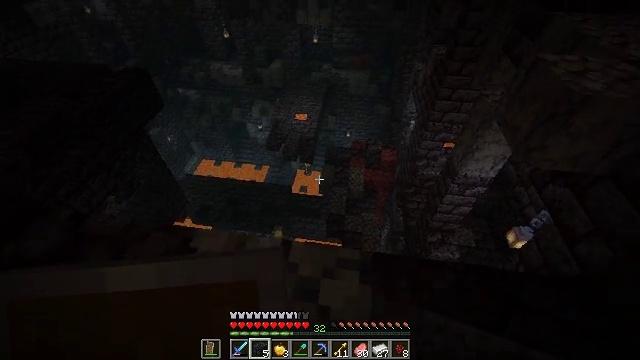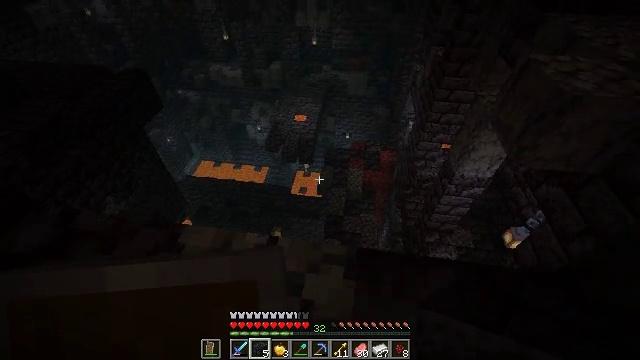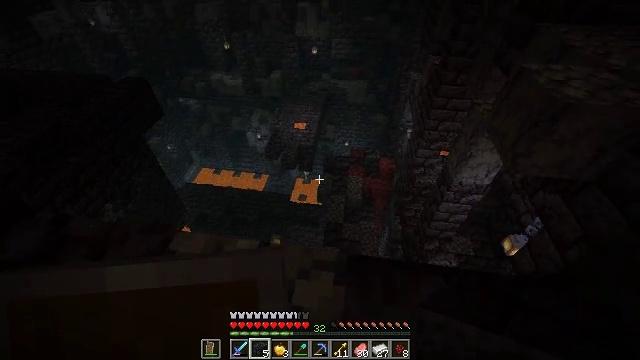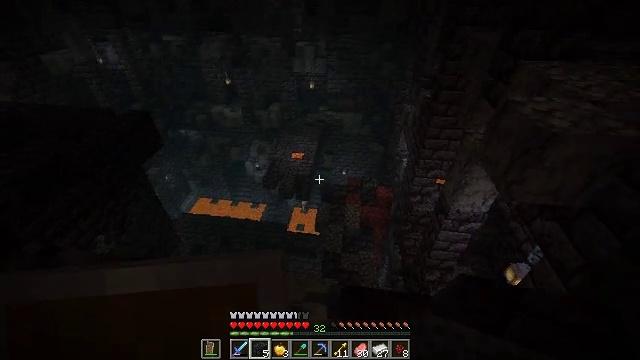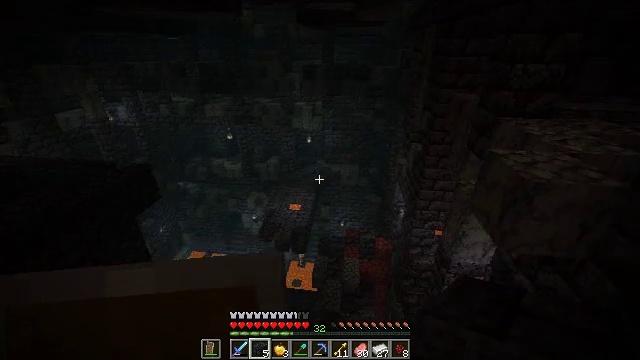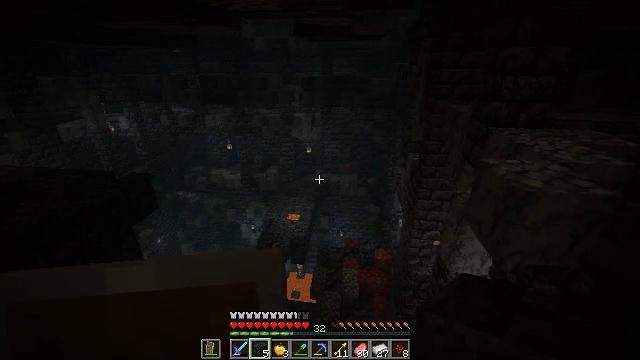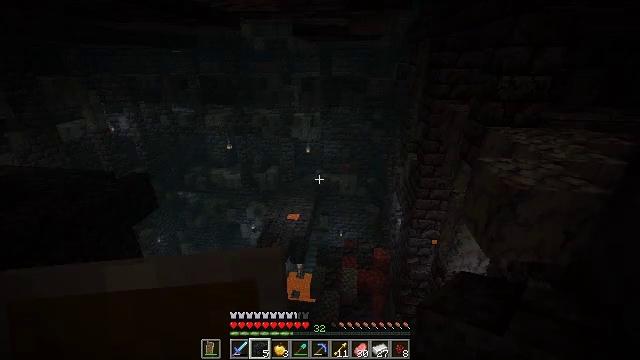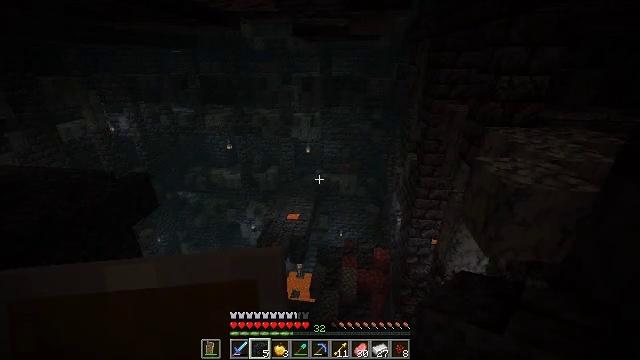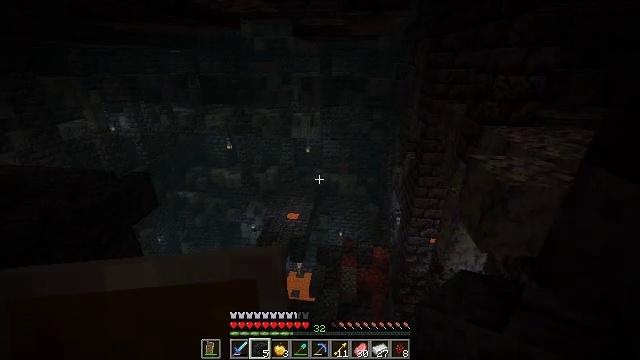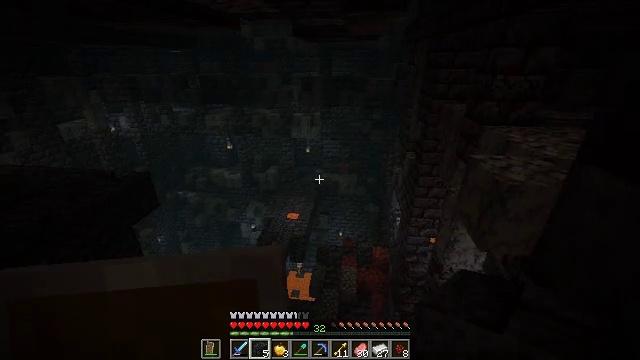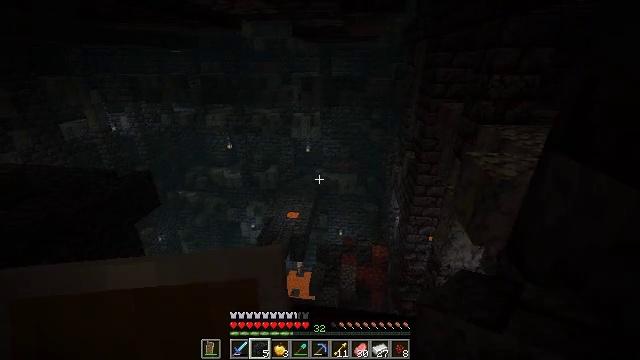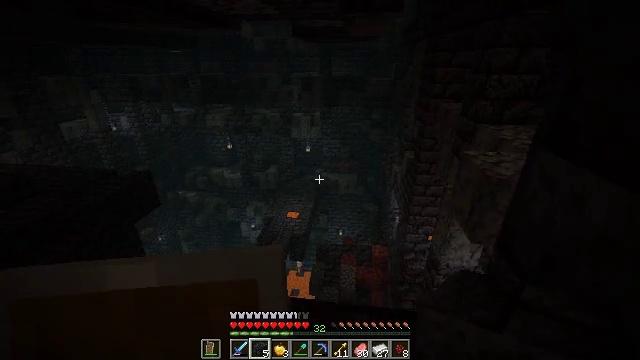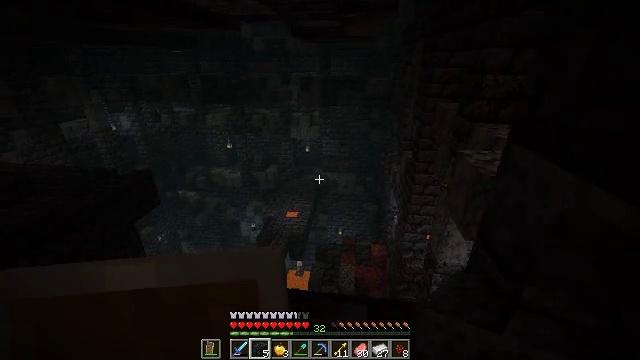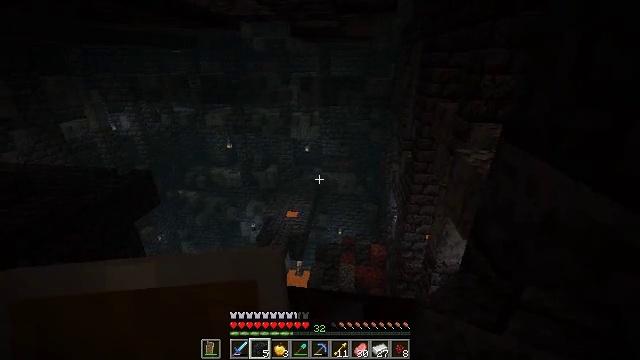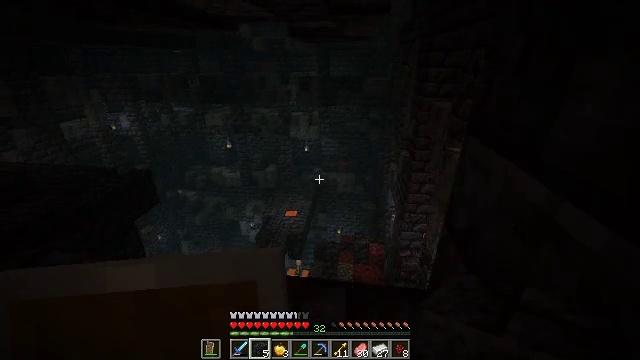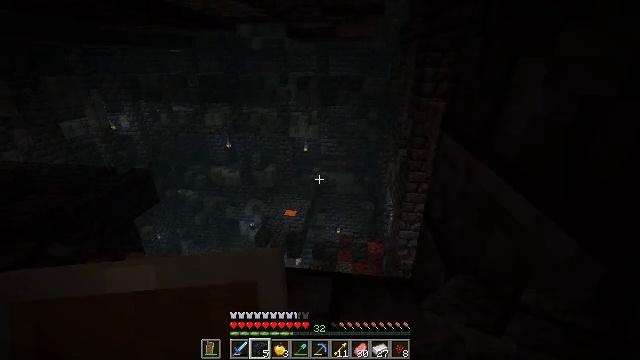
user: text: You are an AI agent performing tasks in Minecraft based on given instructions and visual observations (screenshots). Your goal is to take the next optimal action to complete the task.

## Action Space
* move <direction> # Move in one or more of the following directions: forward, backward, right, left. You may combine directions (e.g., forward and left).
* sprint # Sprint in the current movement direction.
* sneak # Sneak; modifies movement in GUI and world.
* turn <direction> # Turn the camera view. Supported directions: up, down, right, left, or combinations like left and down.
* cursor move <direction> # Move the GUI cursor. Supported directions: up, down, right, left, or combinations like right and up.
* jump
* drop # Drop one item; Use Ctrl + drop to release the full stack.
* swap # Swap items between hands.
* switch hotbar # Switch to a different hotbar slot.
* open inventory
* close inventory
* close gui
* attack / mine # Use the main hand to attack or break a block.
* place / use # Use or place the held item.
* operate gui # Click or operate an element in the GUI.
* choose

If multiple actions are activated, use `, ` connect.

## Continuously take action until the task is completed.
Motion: motion action
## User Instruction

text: Smelt netherrack to create nether bricks.
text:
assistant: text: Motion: move right, sneak
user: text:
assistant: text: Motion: move right, sneak, turn up
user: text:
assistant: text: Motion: move right, sneak, turn up
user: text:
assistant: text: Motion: move right, sneak, turn up
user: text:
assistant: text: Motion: move back and move right, sneak, turn up
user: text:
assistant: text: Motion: move back, sneak
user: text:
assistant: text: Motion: move back, sneak
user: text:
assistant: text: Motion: move back, sneak
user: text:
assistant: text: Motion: move back, sneak
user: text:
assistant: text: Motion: move back, sneak
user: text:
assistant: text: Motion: move back and move right, sneak
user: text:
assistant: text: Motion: move back and move right, sneak
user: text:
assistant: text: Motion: move back and move right, sneak
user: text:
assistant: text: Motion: move back and move right, sneak
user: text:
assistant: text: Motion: move back and move right, sneak
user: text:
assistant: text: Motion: move back and move right, sneak
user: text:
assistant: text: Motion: move back and move right, sneak
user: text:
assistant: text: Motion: move right, sneak
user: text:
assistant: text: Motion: move right, sneak
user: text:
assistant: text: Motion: move right, sneak
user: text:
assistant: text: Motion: move right, sneak
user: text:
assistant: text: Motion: move right, sneak, turn right
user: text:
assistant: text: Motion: move forward and move right, sneak, turn right
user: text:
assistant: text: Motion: move forward and move right, sneak, turn right and down
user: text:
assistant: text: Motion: move forward and move right, sneak, turn right
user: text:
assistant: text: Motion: move forward and move right, sneak, turn right
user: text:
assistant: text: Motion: move forward and move right, sneak
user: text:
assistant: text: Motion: move forward, sneak
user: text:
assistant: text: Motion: move forward, sneak
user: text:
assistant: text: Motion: move forward, sneak